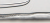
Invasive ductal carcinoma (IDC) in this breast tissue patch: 0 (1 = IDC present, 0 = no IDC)